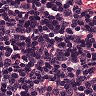
Metastatic tissue present: no